Interaction volume radius: 10 \u00c5
Interaction volume height: 15 \u00c5
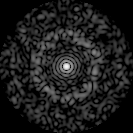
Disorder parameter: 0.8356